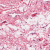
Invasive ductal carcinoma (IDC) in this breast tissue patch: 0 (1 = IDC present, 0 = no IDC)